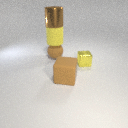
large brown metal cylinder above large yellow rubber cylinder